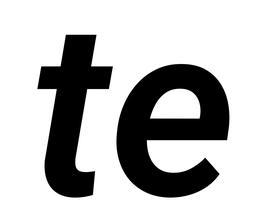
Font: Roboto-Italic_SemiBold_Italic